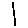
Label: line